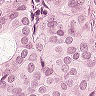
Metastatic tissue present: yes